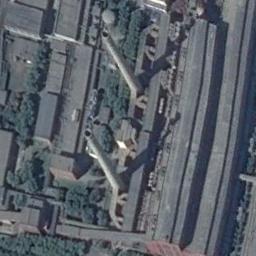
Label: thermal_power_station